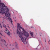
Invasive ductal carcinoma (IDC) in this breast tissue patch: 1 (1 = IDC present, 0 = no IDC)